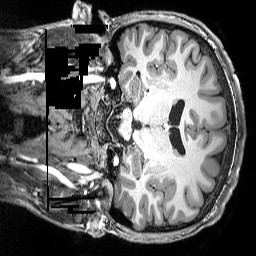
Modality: T1w
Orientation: coronal
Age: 20
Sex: male